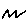
Label: zigzag